Question: My function:
'''
public void loadCultureList()
{
CultureInfo[] cultures = CultureInfo.GetCultures(CultureTypes.AllCultures);
ddlCulture.DataSource = cultures; //ddlCulture is dropdownlist id
ddlCulture.DataTextField = "DisplayName";
ddlCulture.DataValueField = "IetfLanguageTag";
ddlCulture.DataBind();
}
'''
When I use this function to bind 'dropdownlist' I get first item is 'Arabic'.

But I want first item must be 'English'. Is there any tricks to achieve this result?Thanks.
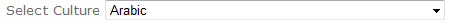
Answer: You can find the corresponding culture in the 'cultures' array and create a new array where English is the first item and all the others have "moved down" one position.
It's very easy with LINQ:
'''
var english = new[] { cultures.Single(ci => ci.DisplayName == "English") };
cultures = english.Concat(cultures.Except(english)).ToArray();
'''